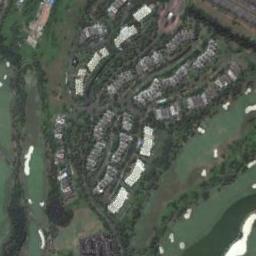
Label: golf_course